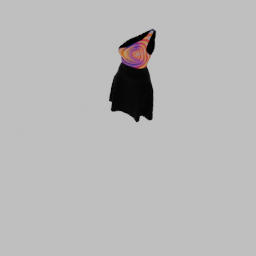
Label: people